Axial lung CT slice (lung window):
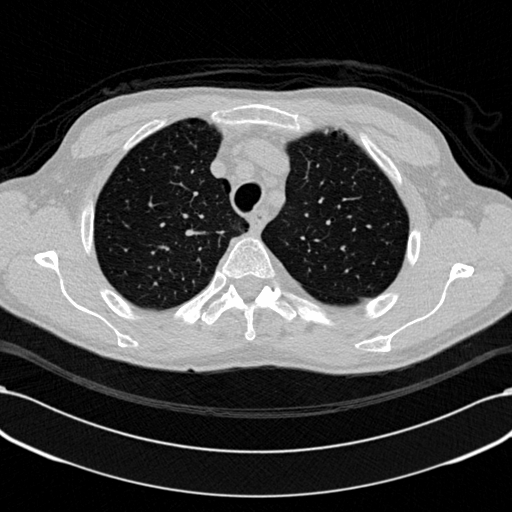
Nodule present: no